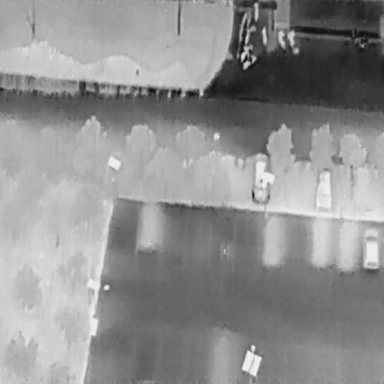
There are four Cars in the infrared image.